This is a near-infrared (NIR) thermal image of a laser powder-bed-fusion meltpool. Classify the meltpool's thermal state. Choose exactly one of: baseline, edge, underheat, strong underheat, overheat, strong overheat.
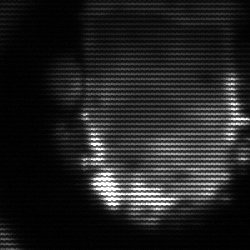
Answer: baseline